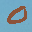
Label: 0